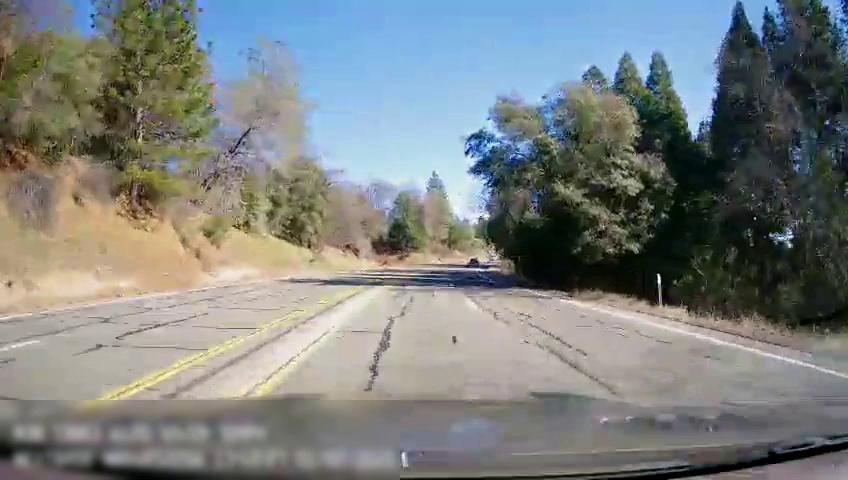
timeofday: Day
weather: Sunny
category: Drivable Space
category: Lanes | Opposite Lane
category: Lanes | Opposite Lane
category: Lanes | Current Lane
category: Lanes | Alternate Lane
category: Lanes | Current Lane
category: Lanes | Alternate Lane
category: Lanes | Opposite Lane
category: Lanes | Opposite Lane